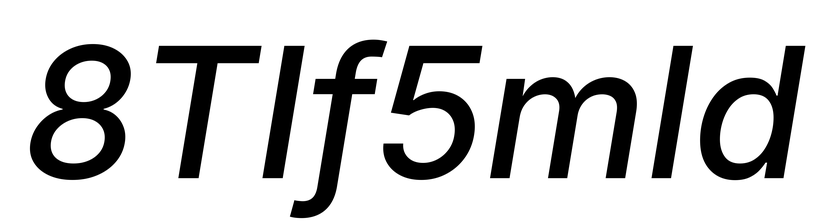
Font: Inter-Italic_Medium_Italic